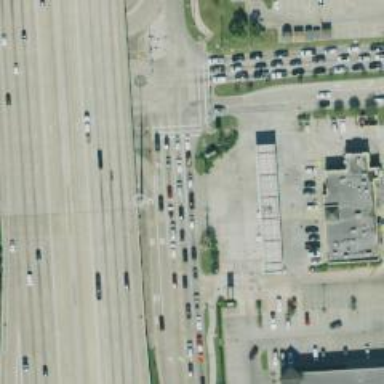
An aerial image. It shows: Secondary road with frontage road.